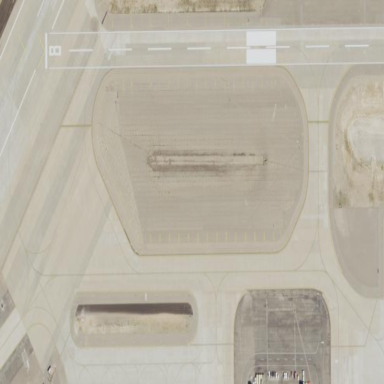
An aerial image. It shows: Apron at the airport.